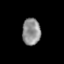
Tissue: prostate
Cell type: NK cells
Senescence score: 0.3161
Nuclear area (px): 481
Mean DAPI intensity: 141.936